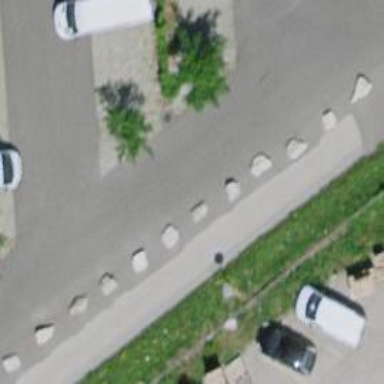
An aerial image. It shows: Block barrier.